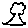
Label: tree